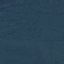
Land use / land cover class: Forest